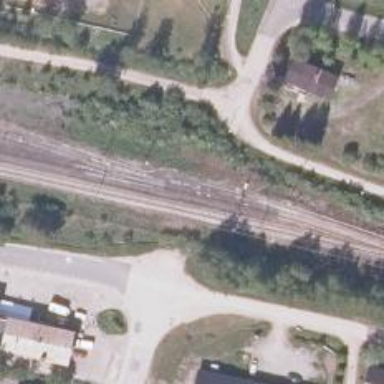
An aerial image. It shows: Rail siding with electrified contact lines.